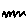
Label: zigzag